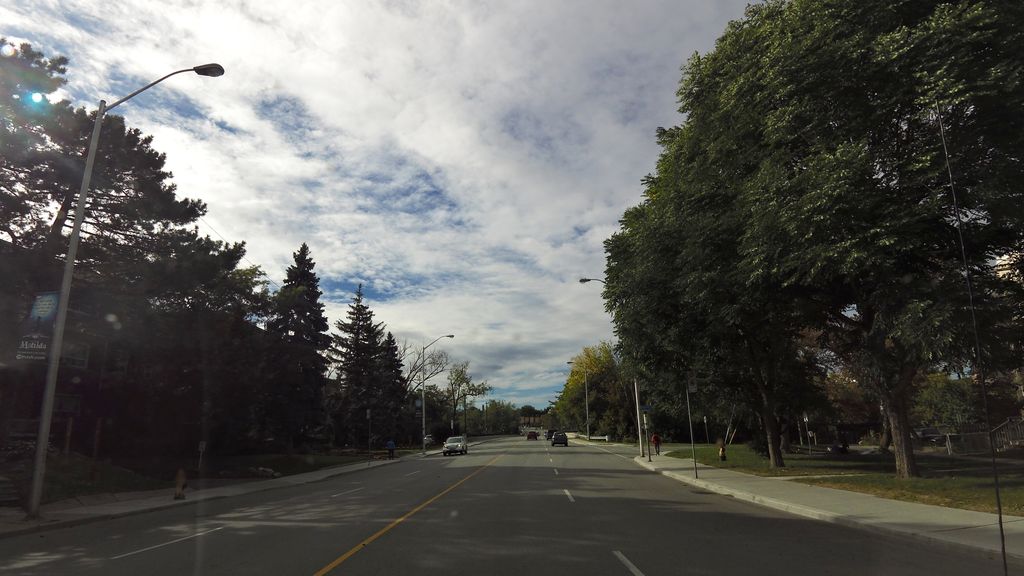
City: toronto